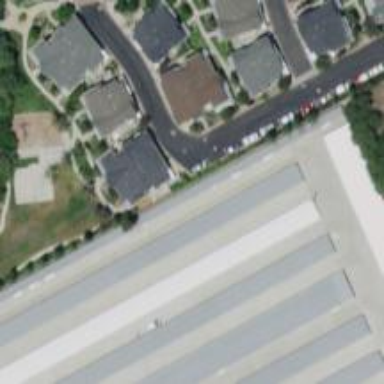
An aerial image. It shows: Building used for storage rental.